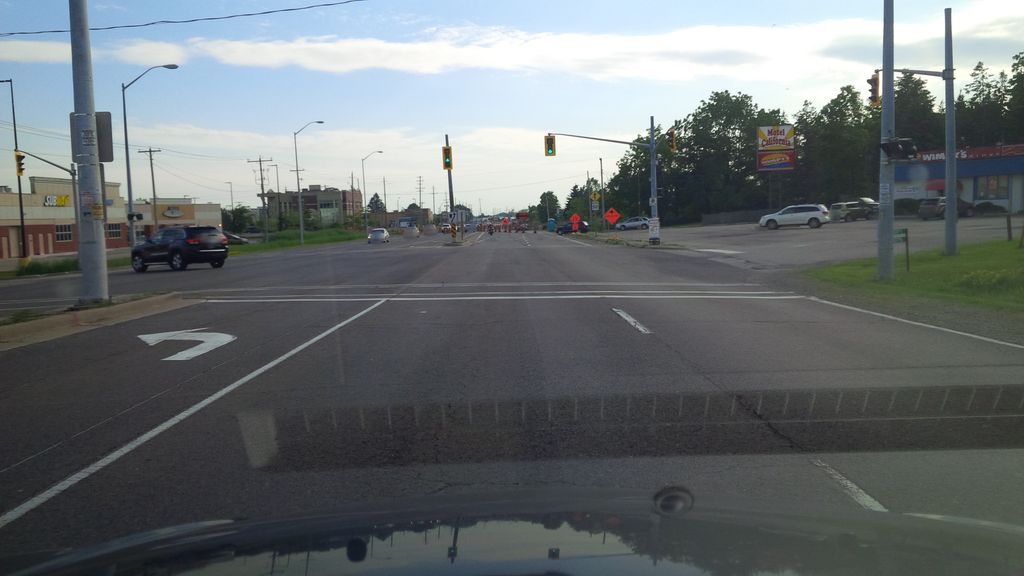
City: hamilton